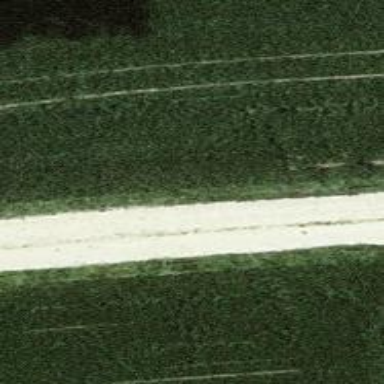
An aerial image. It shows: Asphalt track with grade1 tracktype.